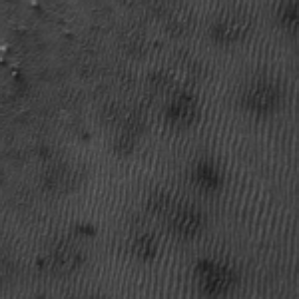
Label: frost